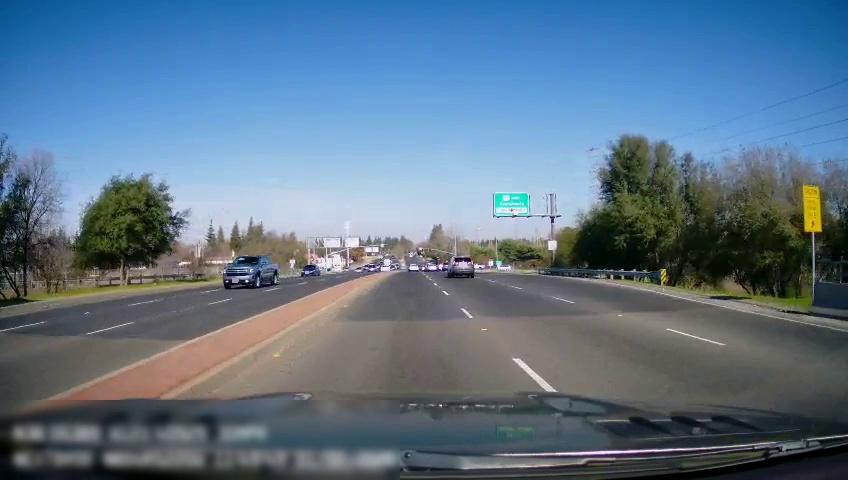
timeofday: Day
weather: Sunny
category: Drivable Space
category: Drivable Space
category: Vehicles | Truck
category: Vehicles | SUV
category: Vehicles | SUV
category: Vehicles | SUV
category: Vehicles | SUV
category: Vehicles | Car
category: Lanes | Current Lane
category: Lanes | Alternate Lane
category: Lanes | Opposite Lane
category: Lanes | Opposite Lane
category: Lanes | Alternate Lane
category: Traffic | Signs
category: Traffic | Signs